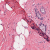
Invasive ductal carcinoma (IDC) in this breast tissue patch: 0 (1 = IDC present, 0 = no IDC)